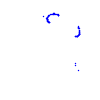
Particle: proton